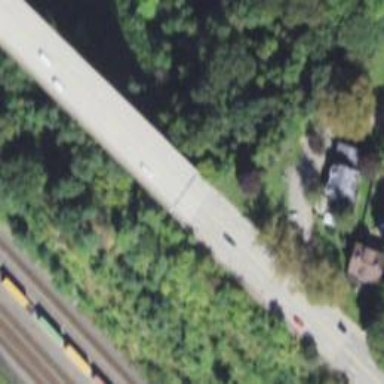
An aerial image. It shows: Trunk highway with sidewalk on the left.